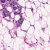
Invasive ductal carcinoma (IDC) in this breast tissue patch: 1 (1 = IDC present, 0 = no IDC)